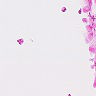
Metastatic tissue present: no